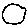
Label: circle